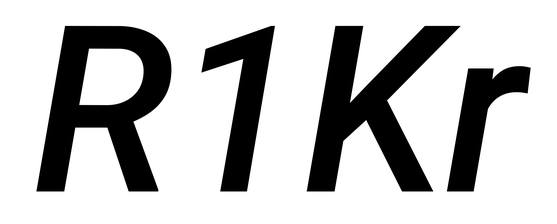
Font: Roboto-Italic_Medium_Italic